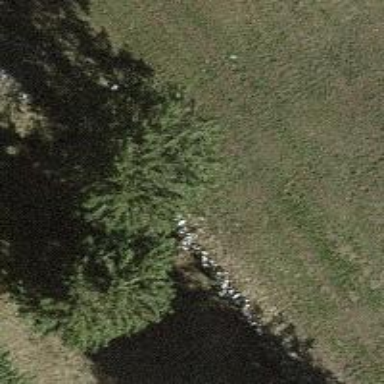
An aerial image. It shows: Wall made of dry stone.